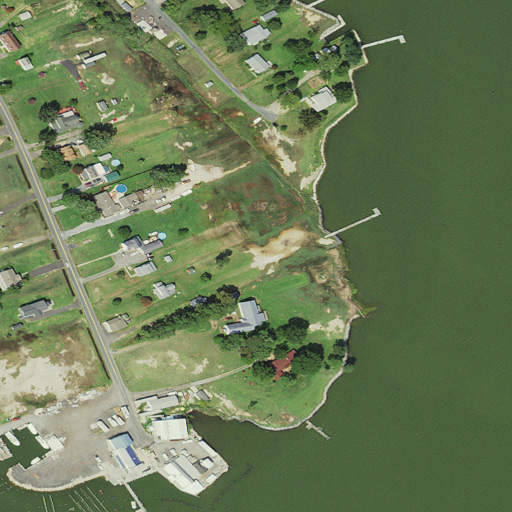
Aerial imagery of cape in Maryland named Old House Point containing open water, cultivated crops, herbaceous wetlands, low intensity development, open development, barren land, grassland, medium intensity development, shrub, and high intensity development